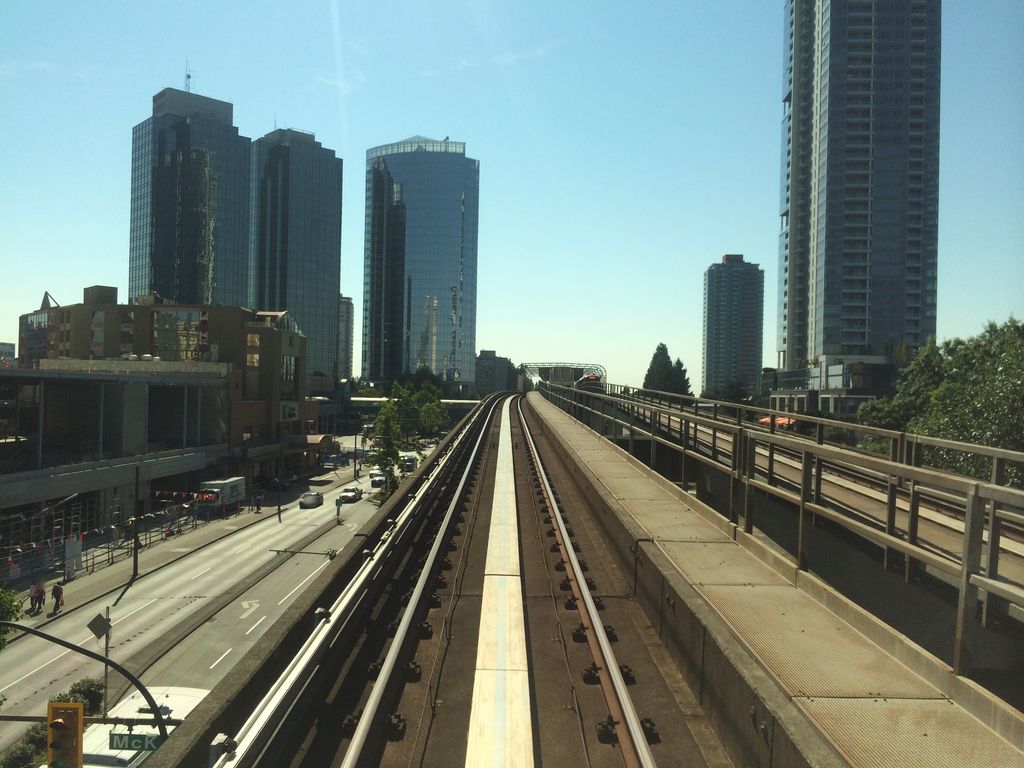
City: vancouver